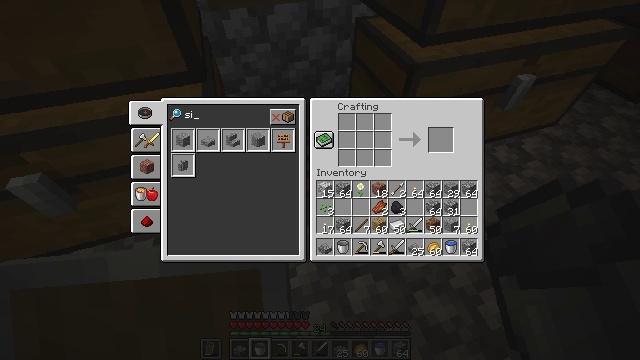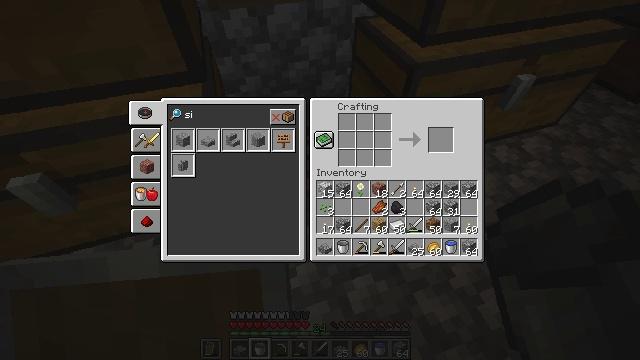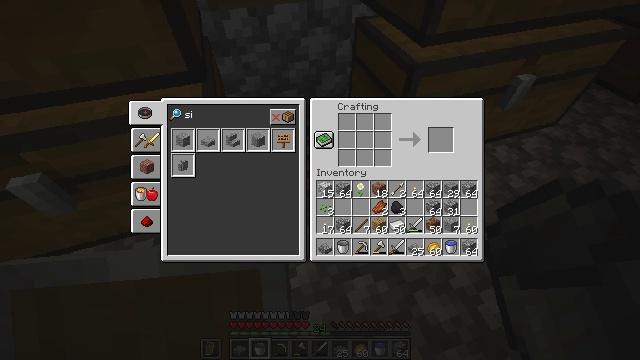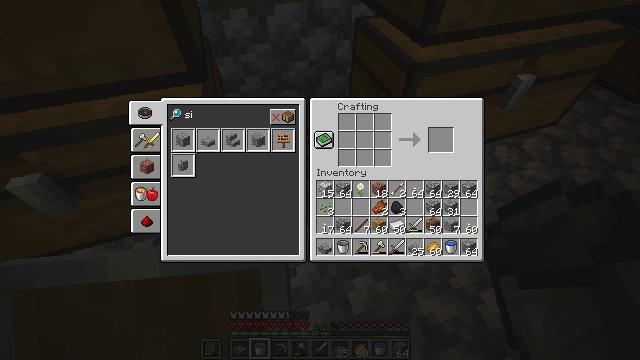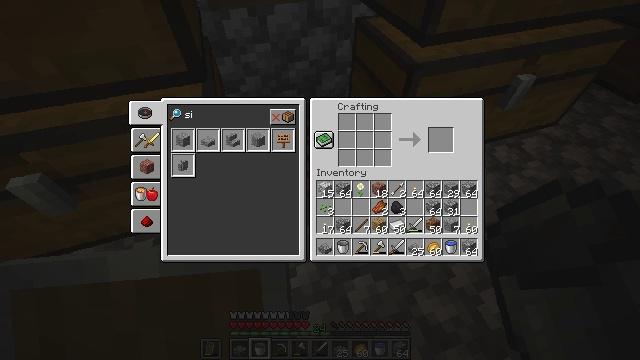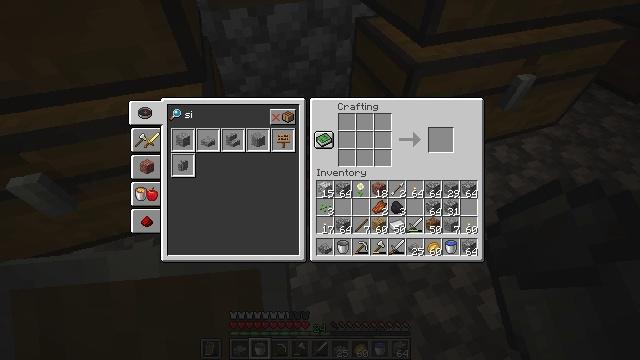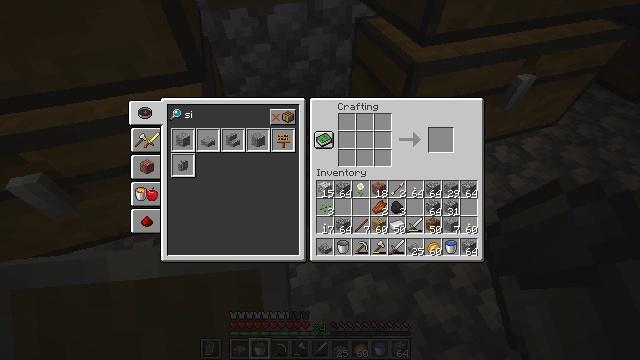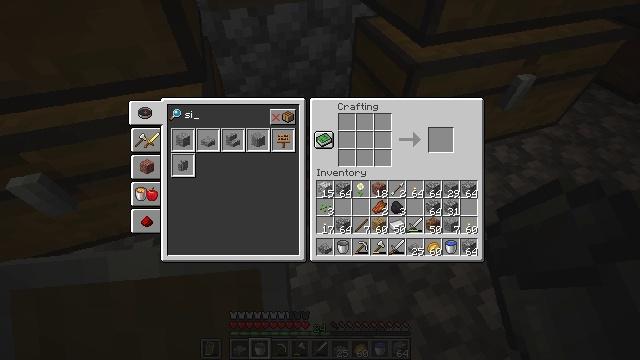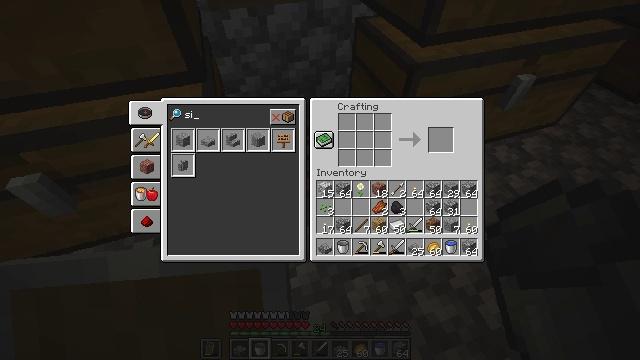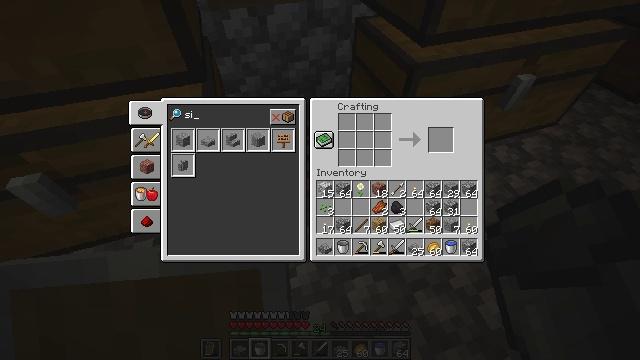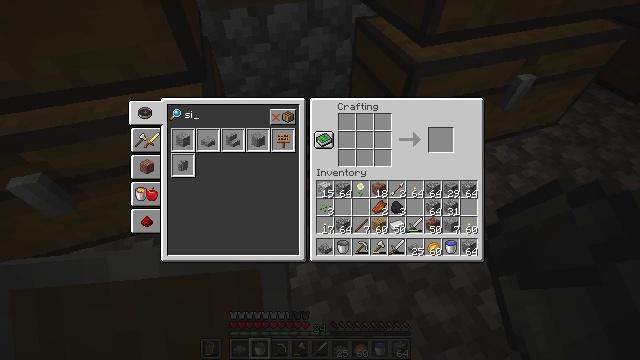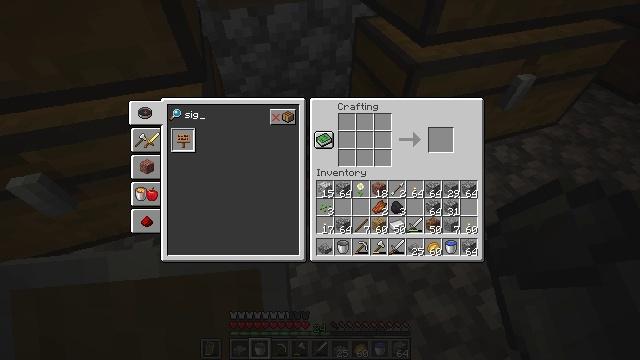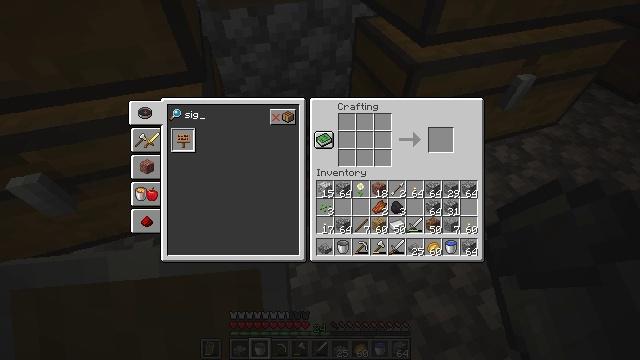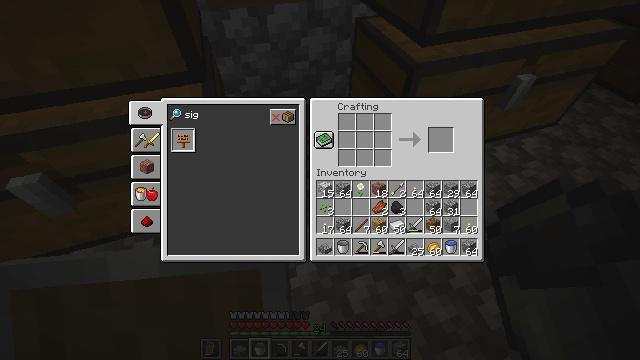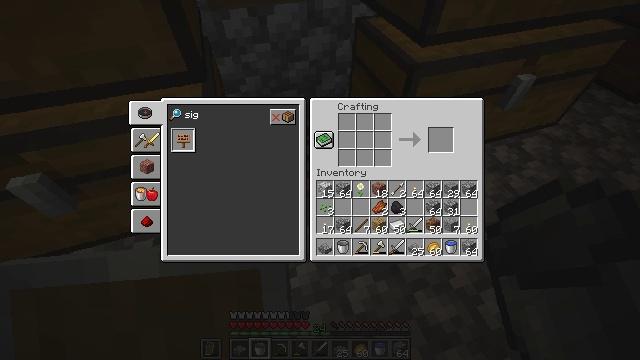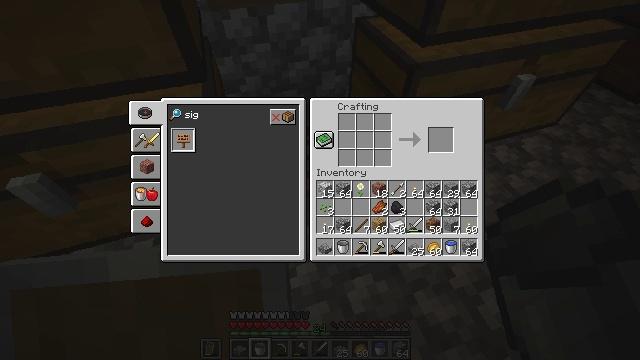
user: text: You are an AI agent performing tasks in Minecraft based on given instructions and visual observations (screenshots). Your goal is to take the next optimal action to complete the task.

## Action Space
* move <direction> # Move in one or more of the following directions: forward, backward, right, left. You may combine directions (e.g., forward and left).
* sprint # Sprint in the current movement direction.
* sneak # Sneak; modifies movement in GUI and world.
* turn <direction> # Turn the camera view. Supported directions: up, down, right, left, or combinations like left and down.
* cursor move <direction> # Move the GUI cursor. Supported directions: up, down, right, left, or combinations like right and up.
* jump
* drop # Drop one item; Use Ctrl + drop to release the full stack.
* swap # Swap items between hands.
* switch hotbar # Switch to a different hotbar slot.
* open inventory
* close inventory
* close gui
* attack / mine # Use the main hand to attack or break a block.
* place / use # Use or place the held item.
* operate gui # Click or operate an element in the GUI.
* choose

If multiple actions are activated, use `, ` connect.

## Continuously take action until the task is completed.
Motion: motion action
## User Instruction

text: Make an oak sign using planks.
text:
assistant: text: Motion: no_op
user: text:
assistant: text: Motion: no_op
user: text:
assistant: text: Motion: no_op
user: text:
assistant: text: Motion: no_op
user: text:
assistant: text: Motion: no_op
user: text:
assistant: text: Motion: no_op
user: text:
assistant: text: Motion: no_op
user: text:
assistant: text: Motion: no_op
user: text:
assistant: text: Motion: no_op
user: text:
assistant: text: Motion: no_op
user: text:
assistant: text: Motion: no_op
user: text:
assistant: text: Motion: no_op
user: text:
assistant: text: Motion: no_op
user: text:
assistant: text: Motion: no_op
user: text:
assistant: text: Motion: no_op
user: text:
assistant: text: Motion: no_op
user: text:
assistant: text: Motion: no_op
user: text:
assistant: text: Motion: no_op
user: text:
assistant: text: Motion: no_op
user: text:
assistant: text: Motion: no_op
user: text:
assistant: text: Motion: no_op
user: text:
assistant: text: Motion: no_op
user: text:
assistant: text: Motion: turn left
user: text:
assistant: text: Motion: turn left and down
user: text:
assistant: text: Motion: no_op
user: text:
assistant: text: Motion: no_op
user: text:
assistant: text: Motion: no_op
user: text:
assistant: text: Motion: no_op
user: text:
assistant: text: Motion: turn left and down
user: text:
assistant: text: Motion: turn left